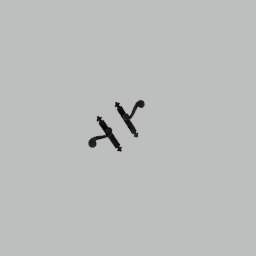
Label: mechanical